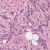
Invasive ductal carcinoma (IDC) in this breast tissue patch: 1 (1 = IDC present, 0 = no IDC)